Field crop: tomato
Growth stage: 2
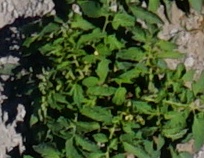
Species: tomato